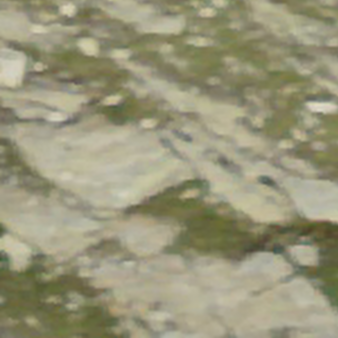
Label: other